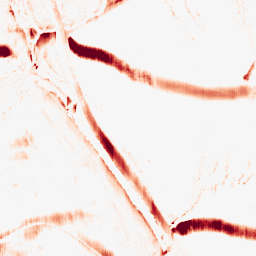
Category: morphological
Decomposition family: morphological_rect
Decomposition parameters: operation: opening
width: 5
height: 20
Upsampling method: bicubic
Upsampling parameters: scale: 2
Upsampling scale: 2